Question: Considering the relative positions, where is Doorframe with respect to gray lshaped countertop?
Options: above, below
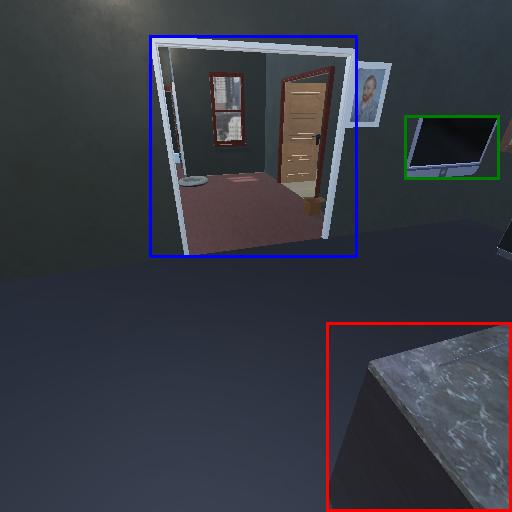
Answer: above